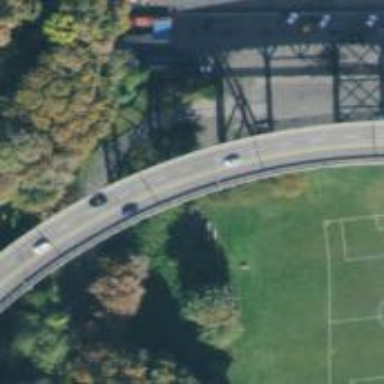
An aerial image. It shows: Viaduct bridge over secondary road.